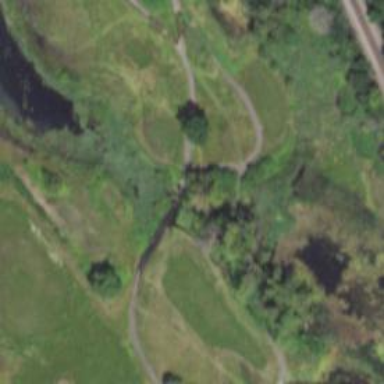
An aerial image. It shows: Path used for both walking and golf.